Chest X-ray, AP view. Patient: 61 years old, sex F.
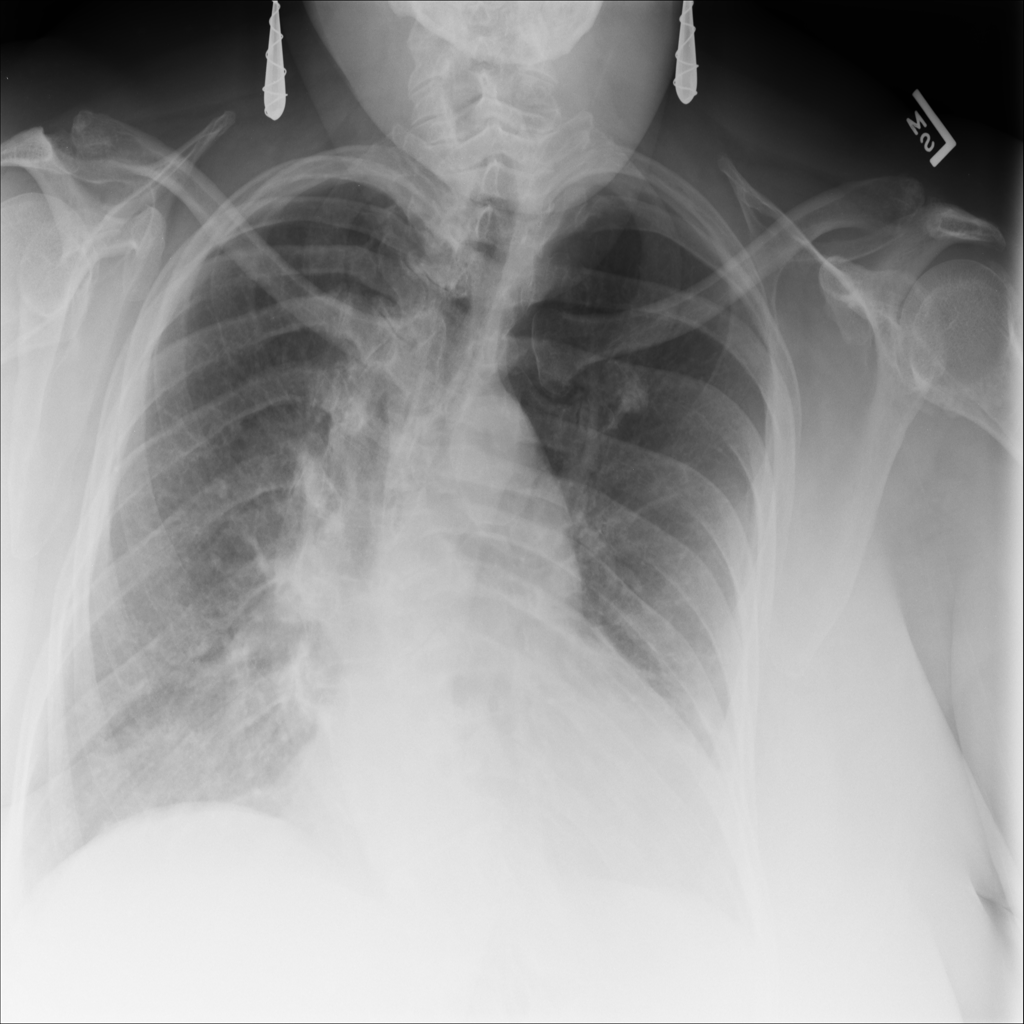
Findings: No Finding